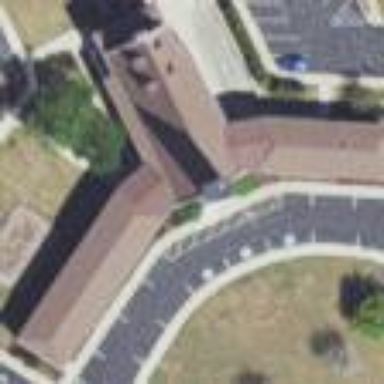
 it houses food bank as social facility."